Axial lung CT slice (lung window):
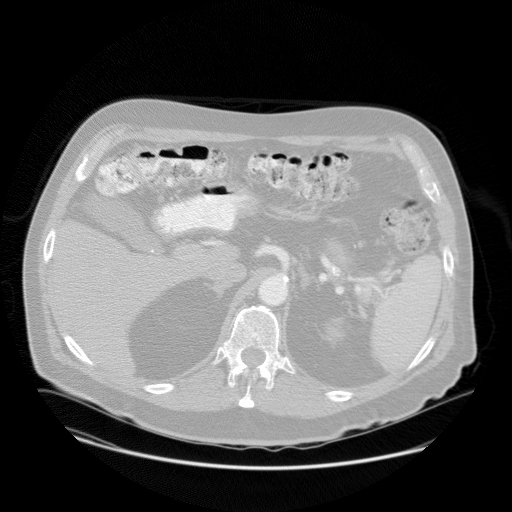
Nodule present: no